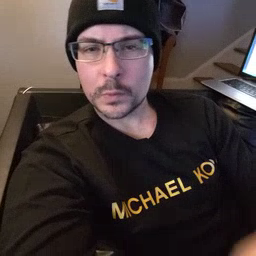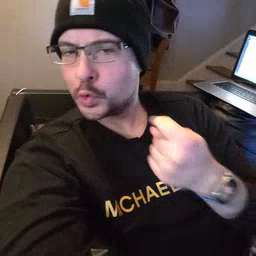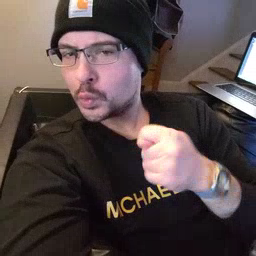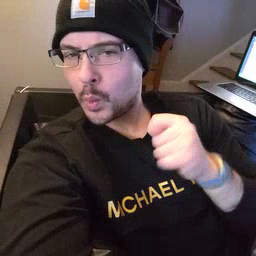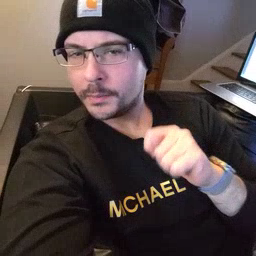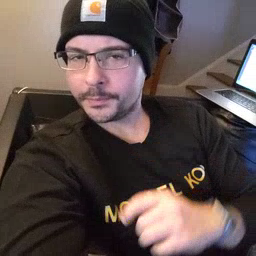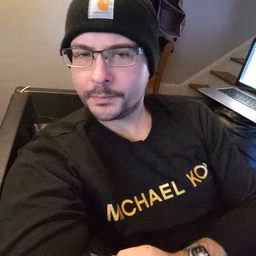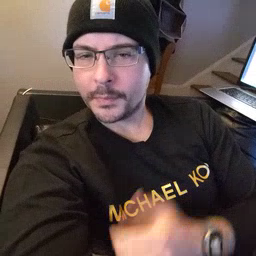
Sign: toy